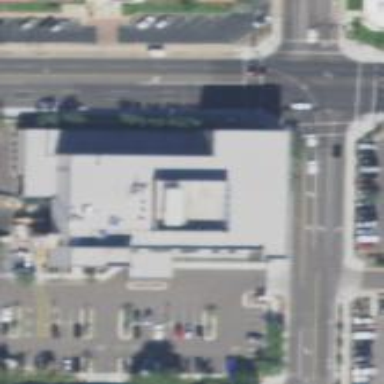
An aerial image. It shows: Clinic building providing healthcare services.